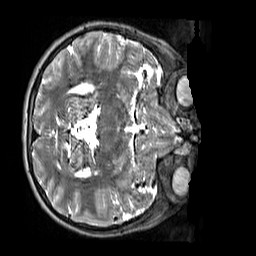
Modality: T2w
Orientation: axial
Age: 11
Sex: male
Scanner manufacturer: siemens
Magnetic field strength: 3 T
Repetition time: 3.2 s
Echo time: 0.408 s